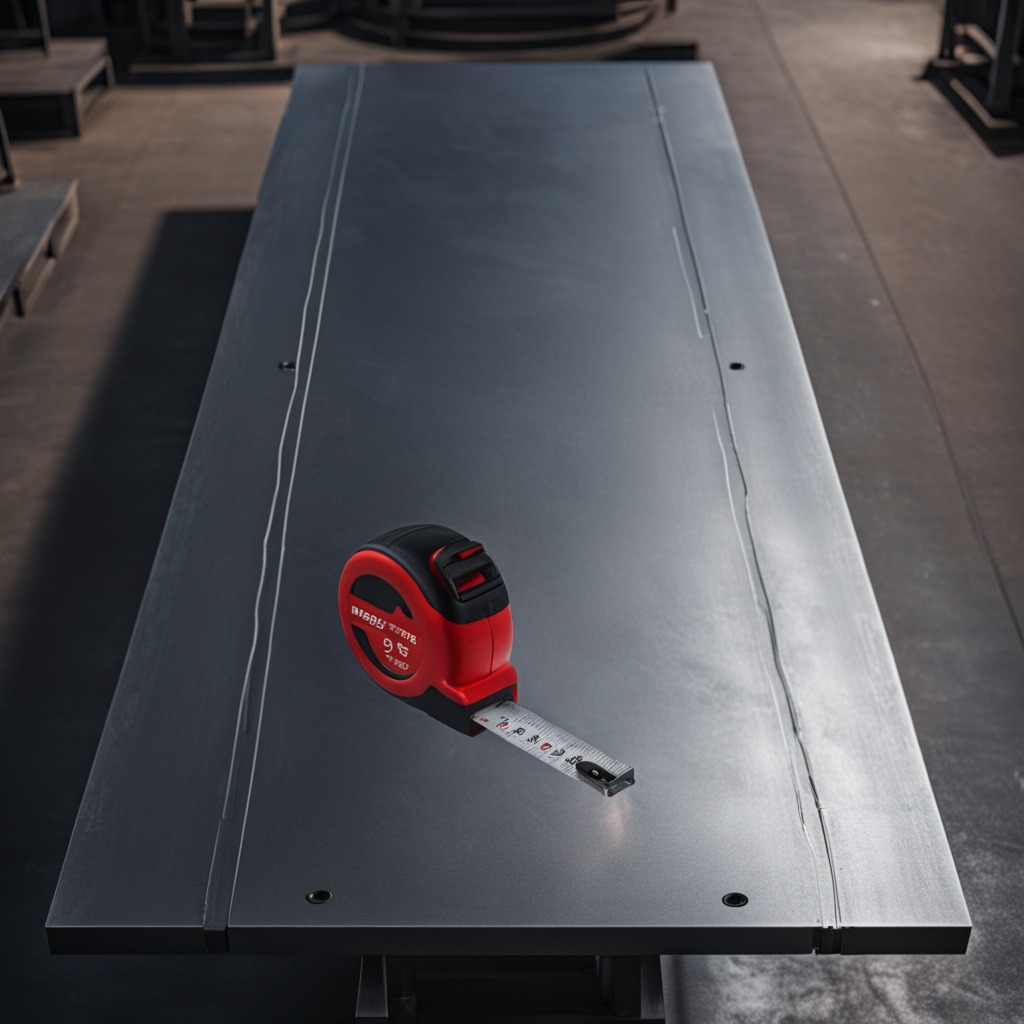
A measuring tape is lying on the cold steel table in a mining workshop.